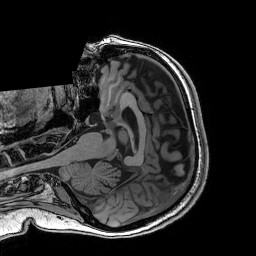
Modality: T1w
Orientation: axial
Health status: healthy
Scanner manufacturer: philips
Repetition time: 0.007604 s
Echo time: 0.00351 s